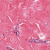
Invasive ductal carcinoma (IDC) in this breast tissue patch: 0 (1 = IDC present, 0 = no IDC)